Question: When you create a menu bar, a funny line appears underneath (for XP and Win7 at least). How can I get rid of this line? I know that some applications, such as Firefox and Thunderbird, have done so.
Here's an illustration:

I am programming in C, using the Windows API. My menu is loaded from a resource file.
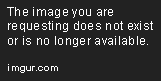
Answer: I'd say that line is supposed to be there (Run a simple application like calc and see) If you look at an application like Explorer (Or IE4-6) in XP, its menu is actually a toolbar inside of a rebar.
If you look at a function like GetMenuBarInfo() you will see there is no border property you can query or set.
If a 1 pixel line is that important, you probably have to A) Do some owner drawing on the menu to paint over that line or B) Implement a custom menu control (MS even has a <URL>